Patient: sex M, age 21
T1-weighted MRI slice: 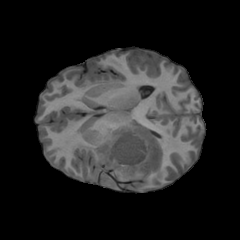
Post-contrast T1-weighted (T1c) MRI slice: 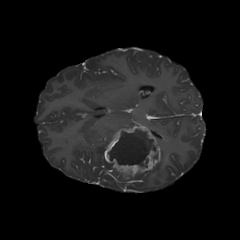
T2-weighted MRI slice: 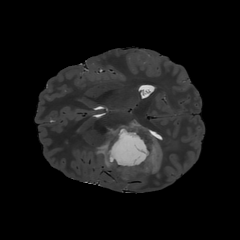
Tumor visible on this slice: yes
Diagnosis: Glioblastoma, IDH-wildtype
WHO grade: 4